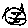
Label: cat